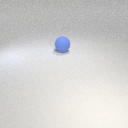
large blue rubber sphere